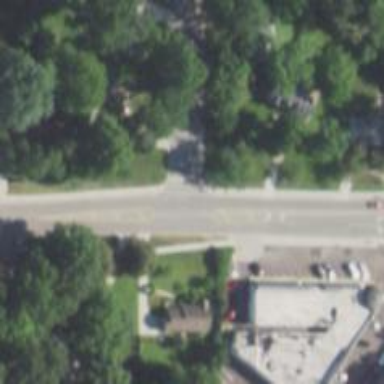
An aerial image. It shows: Marked crossing on footway.